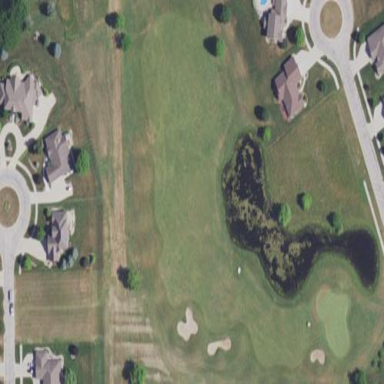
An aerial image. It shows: Picturesque scene of golf course with lateral water hazard.